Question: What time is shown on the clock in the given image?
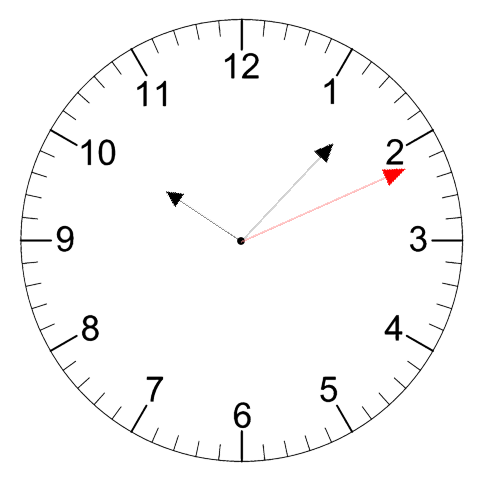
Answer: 10:07:11